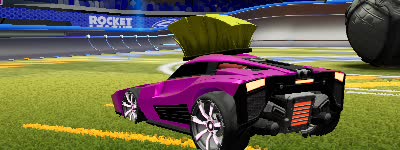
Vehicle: breakout